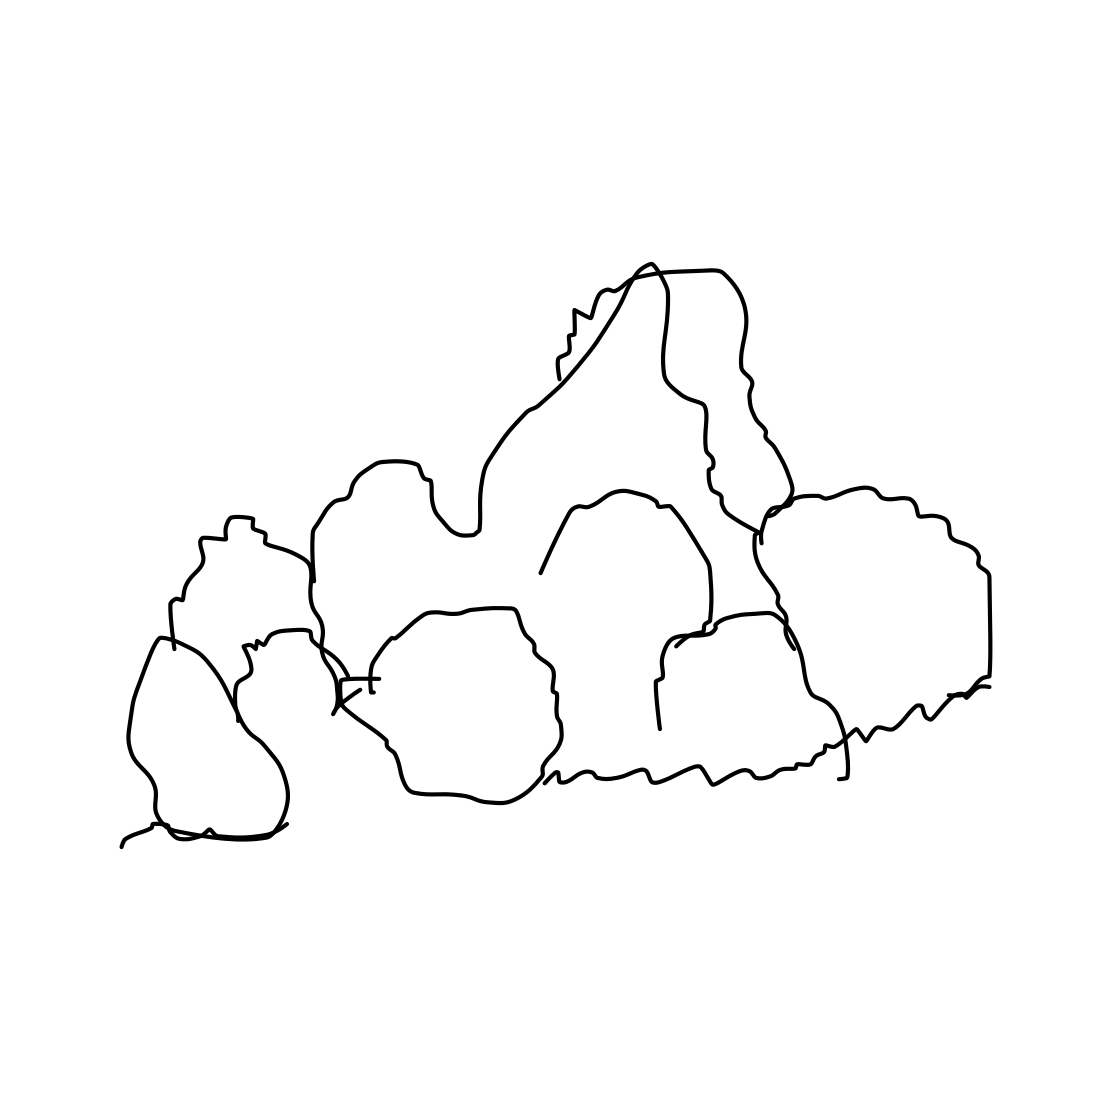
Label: bush